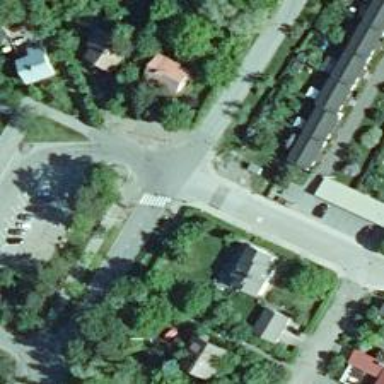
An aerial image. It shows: Marked crossing on footway.